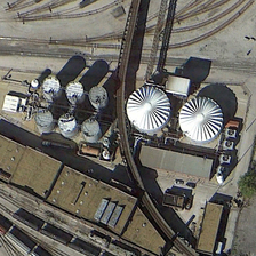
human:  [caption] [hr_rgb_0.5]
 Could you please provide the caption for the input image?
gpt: Tank umbrellas beside six cylindrical tanks.

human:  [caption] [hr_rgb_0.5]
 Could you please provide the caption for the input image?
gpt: Storage umbrellas next to six cylindrical containers.

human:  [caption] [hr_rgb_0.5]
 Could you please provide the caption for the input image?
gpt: Umbrellas for tanks beside six cylindrical tanks.

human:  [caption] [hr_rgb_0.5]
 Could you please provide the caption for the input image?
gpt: Storage umbrellas next to six cylindrical containers.

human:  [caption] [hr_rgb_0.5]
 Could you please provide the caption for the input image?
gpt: Tank umbrellas next to six cylindrical tanks.